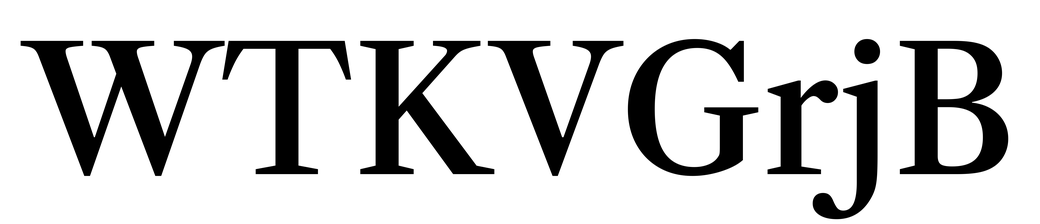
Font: LibreCaslonText_Medium